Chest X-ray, AP view. Patient: 55 years old, sex F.
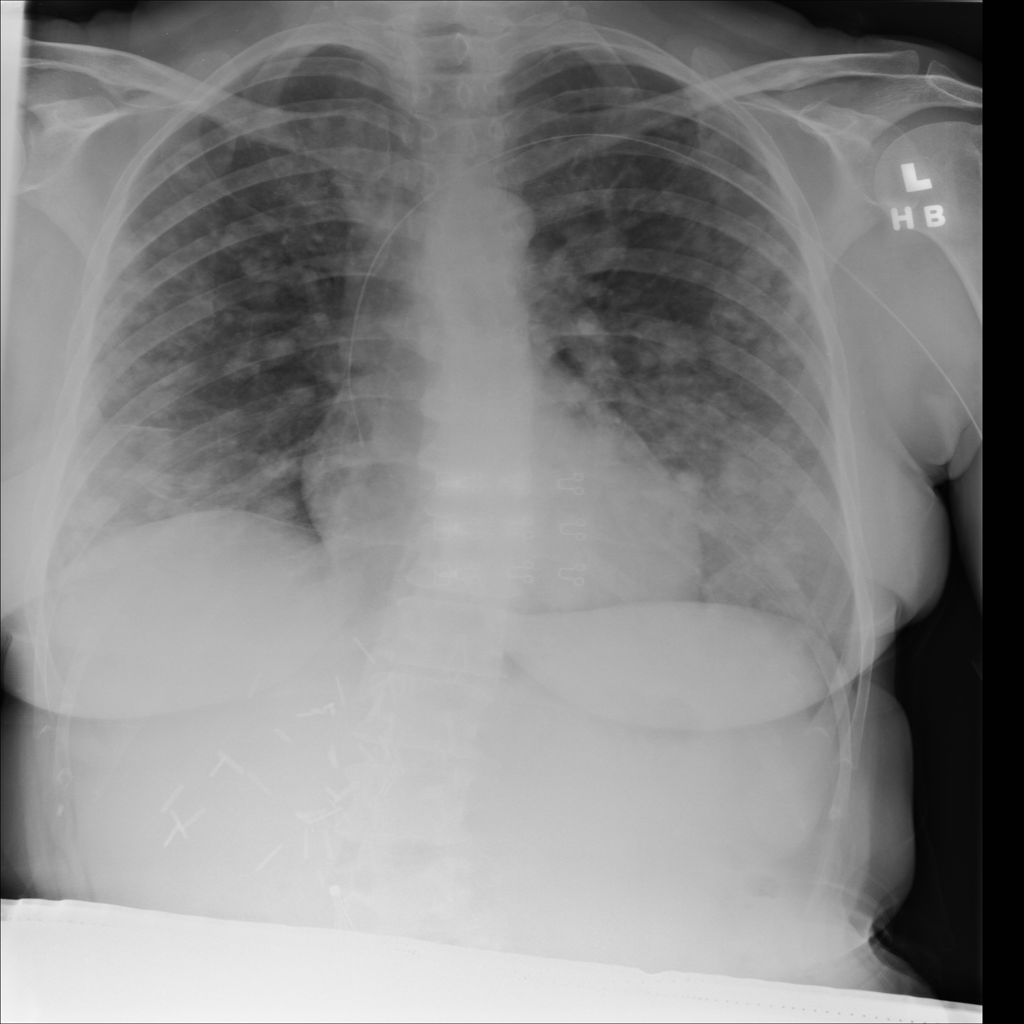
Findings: Atelectasis, Nodule